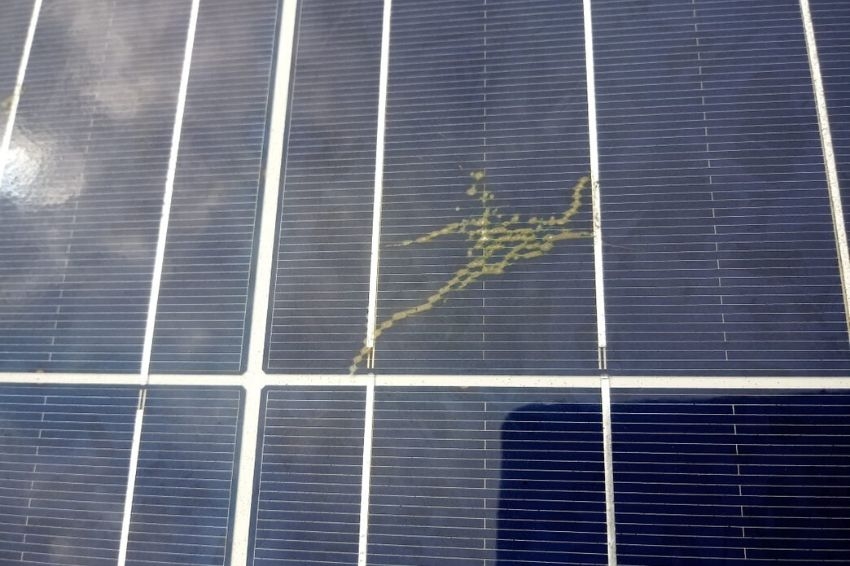
Label: Electrical-damage